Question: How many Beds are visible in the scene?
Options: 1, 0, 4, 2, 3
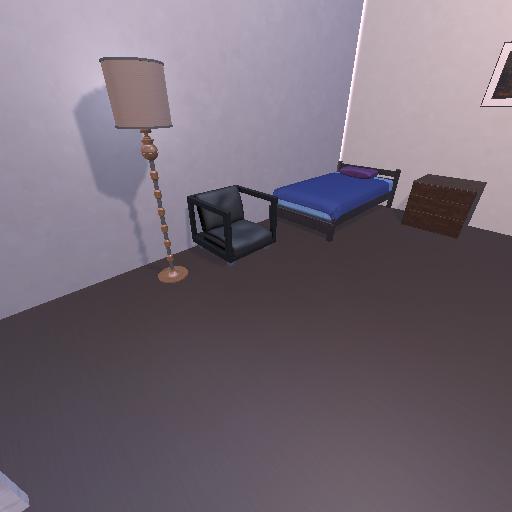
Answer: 1